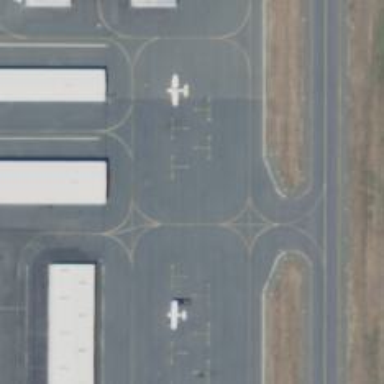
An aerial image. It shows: Image of taxiway at airport.